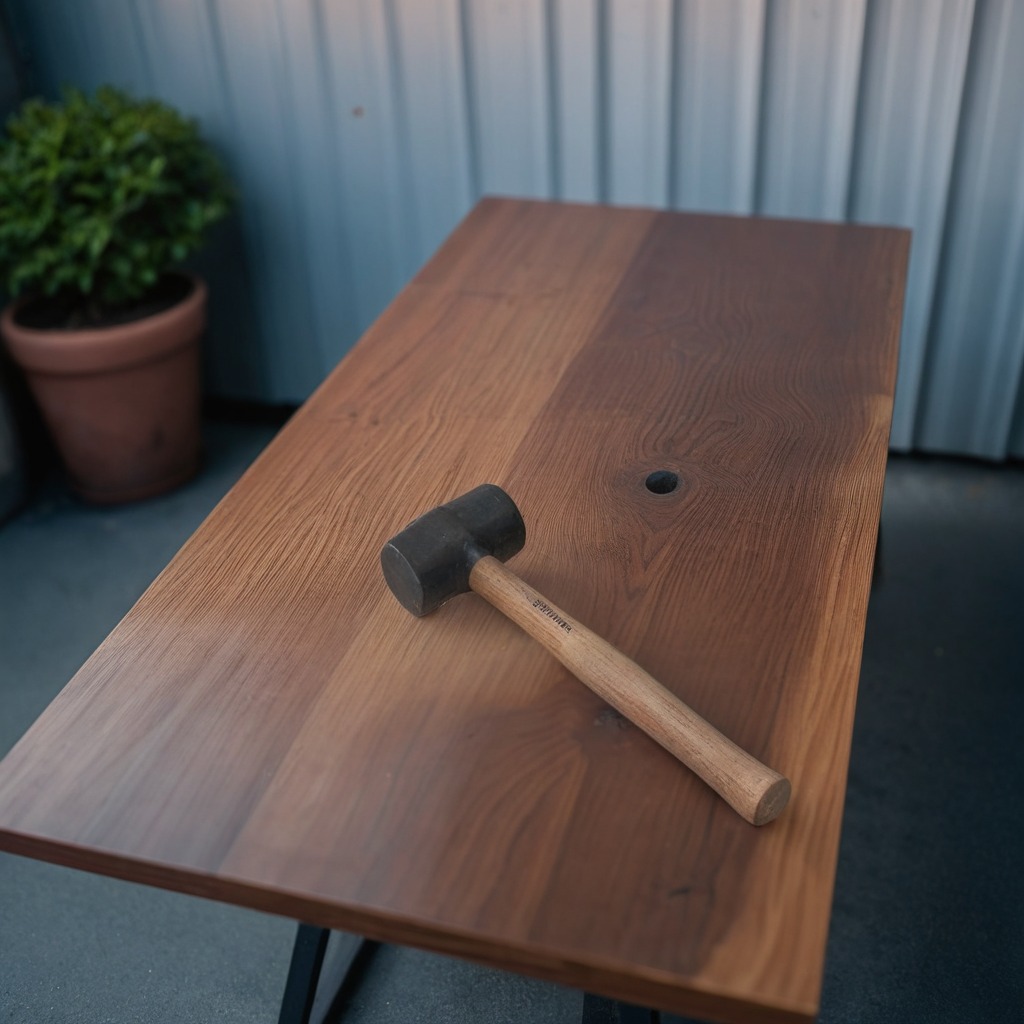
A hammer lying on a table in a small garage at twilight.